高一 · 计数
如图是根据部分城市某年 6 月份的平均气温（单位: ${ }^{\circ} \mathrm{C}$ ) 数据得到的样本频率分布直方图, 其中平均气温的范围是 $[20.5,26.5]$. 样本数据的分组为 $[20.5,21.5),[21.5$, $22.5),[22.5,23.5),[23.5,24.5),[24.5,25.5),[25.5,26.5]$. 已知样本中平均气温低于 $22.5^{\circ} \mathrm{C}$ 的城市个数为 11 , 则样本中平均气温不低于 $25.5^{\circ} \mathrm{C}$ 的城市个数为

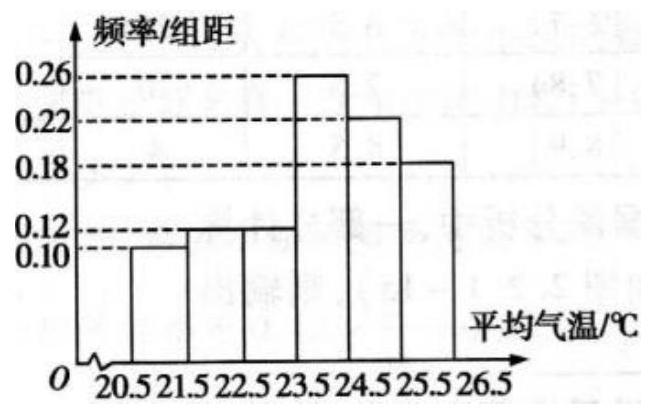
答案: 9
解析: 最左边两个矩形面积之和为 $0.10 \times 1+0.12 \times 1=0.22$, 样本中的城市总数为 11 $\div 0.22=50$, 最右边矩形面积为 $0.18 \times 1=0.18$, 则样本中平均气温不低于 $25.5^{\circ} \mathrm{C}$ 的城市个数为 $50 \times 0.18=9$.故答案为:9